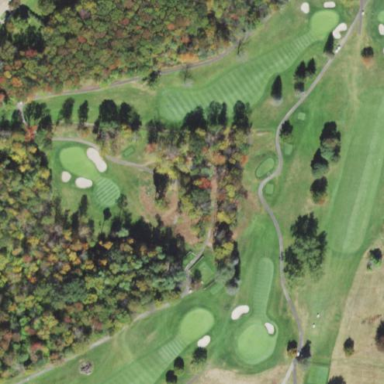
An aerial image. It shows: Golf bunker.